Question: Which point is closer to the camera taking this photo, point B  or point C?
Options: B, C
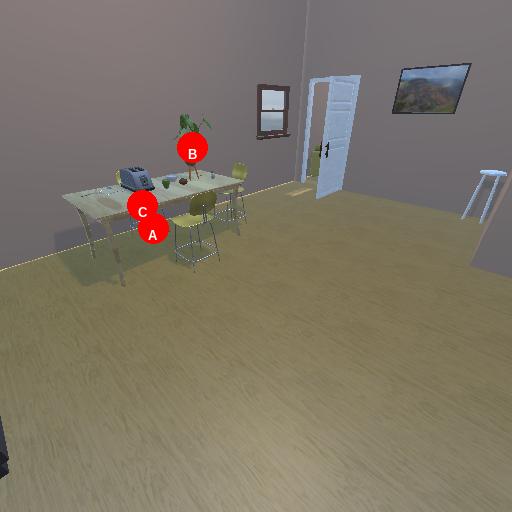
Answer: B